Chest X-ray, PA view. Patient: 57 years old, sex F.
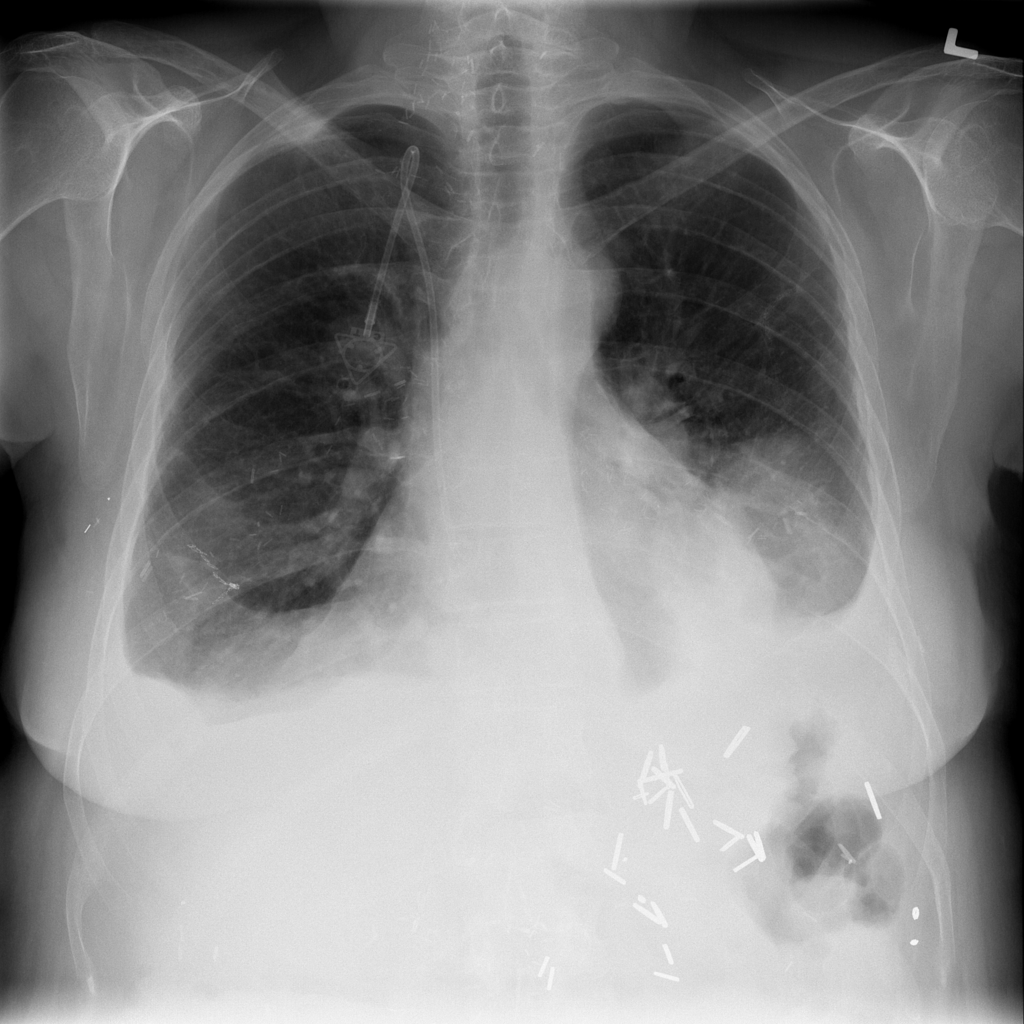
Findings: Infiltration, Mass, Nodule